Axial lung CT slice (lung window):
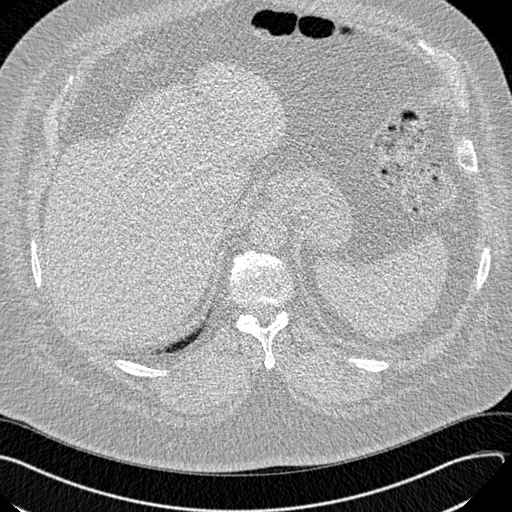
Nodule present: no